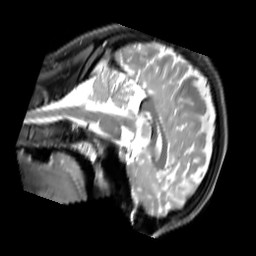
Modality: PDw
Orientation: sagittal
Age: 21
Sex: male
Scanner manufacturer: siemens
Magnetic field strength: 3 T
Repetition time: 11.88 s
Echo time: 0.014 s